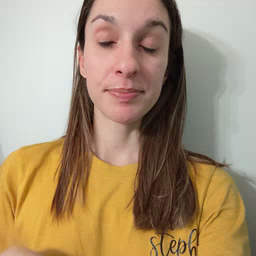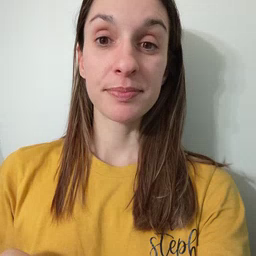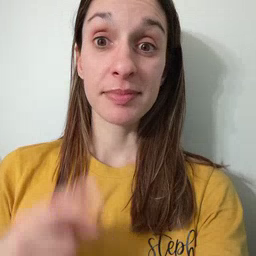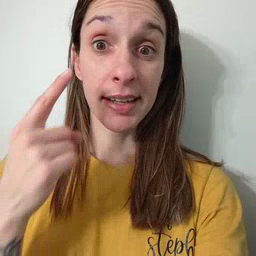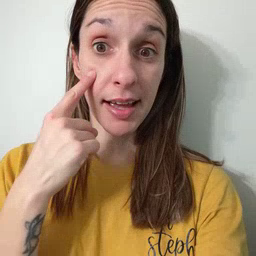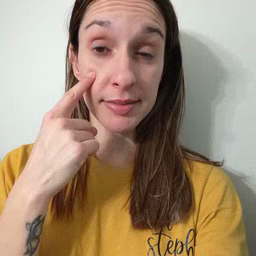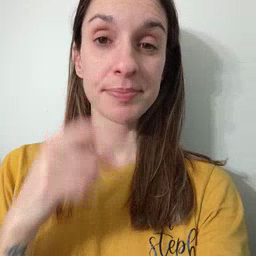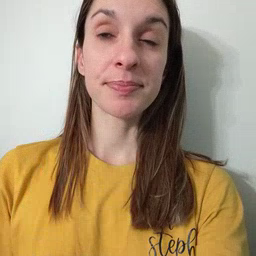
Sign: eye